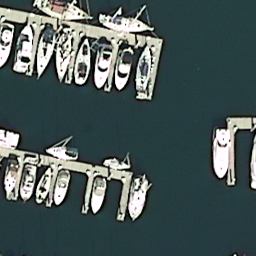
Label: harbor